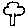
Label: tree